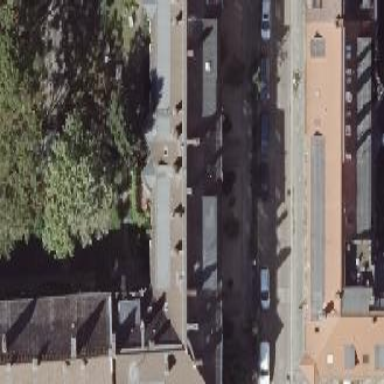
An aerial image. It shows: Building with hipped roof.